Question: I am running into a problem with compiling a given source code in pascal, using the latest version of compiler. It whines that it can't find the Graphics unit used by the [program]. As it is my first hours with Pascal so far I just got to download the Graphics32 and putted it into the FPC\2.6.2\units\i386-win32.
Here's the screenshot of the problem, I would appreciate any help for a total newbie.

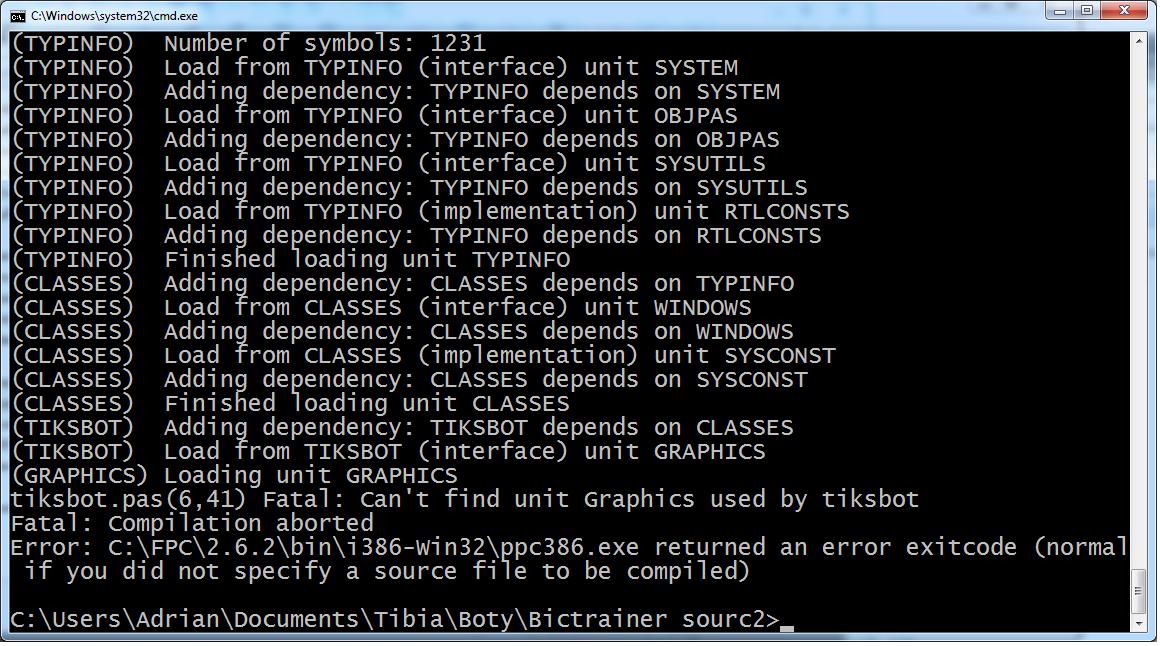
Answer: Unit graphics (the Delphi unit) is VCL, and thus part of Lazarus, not FPC.
Rule of thumb is that everything "forms" and below is Lazarus.